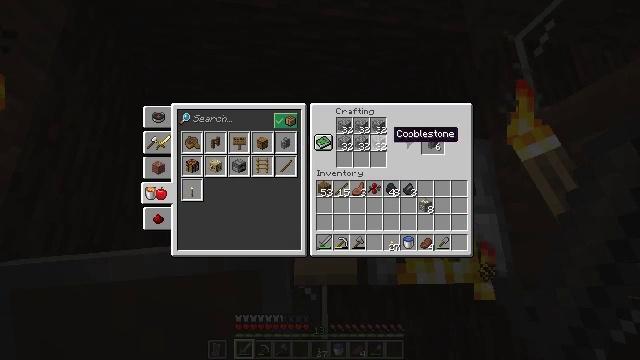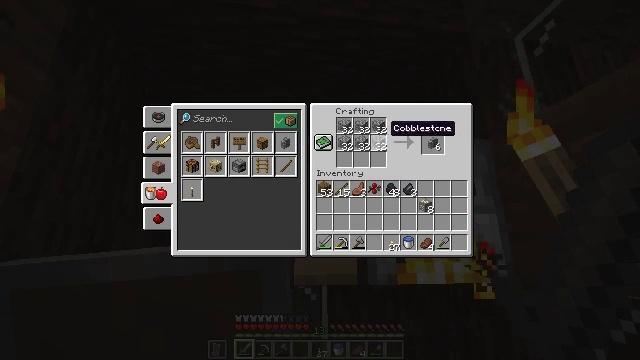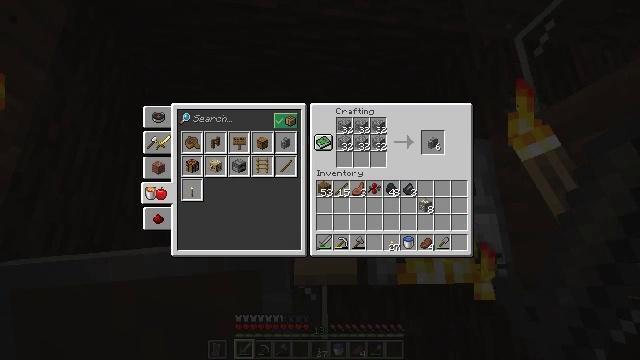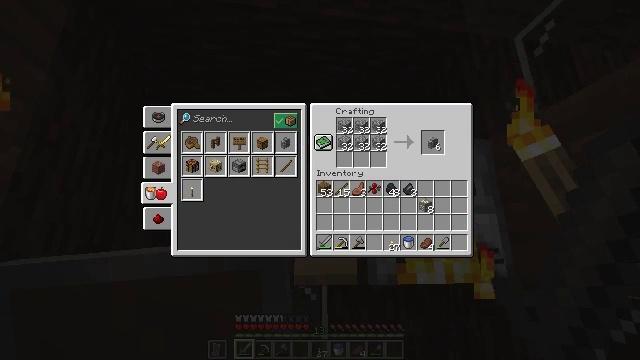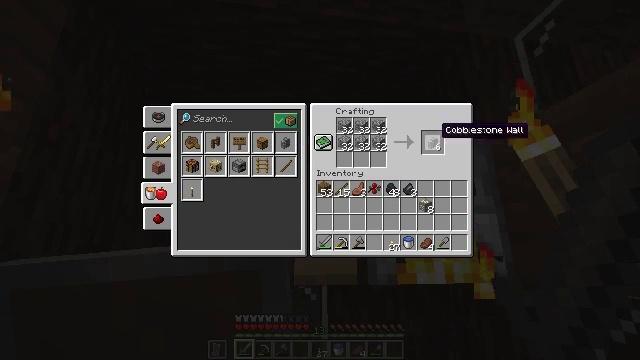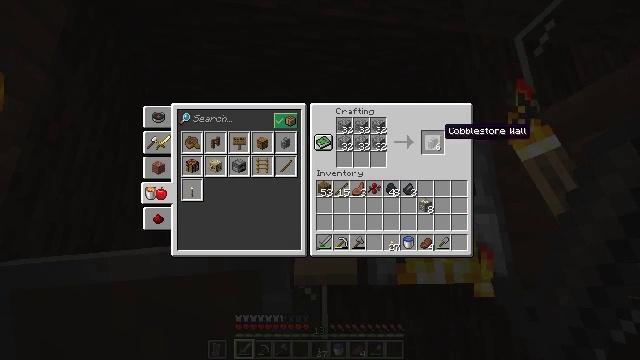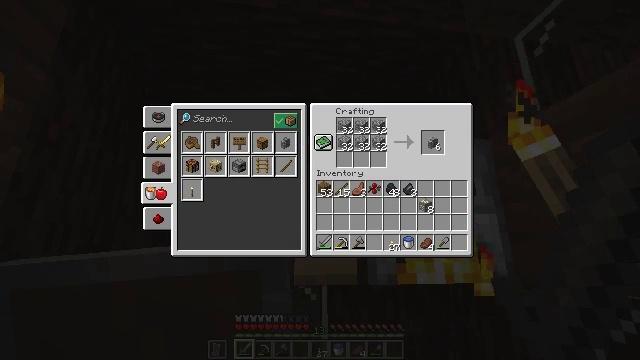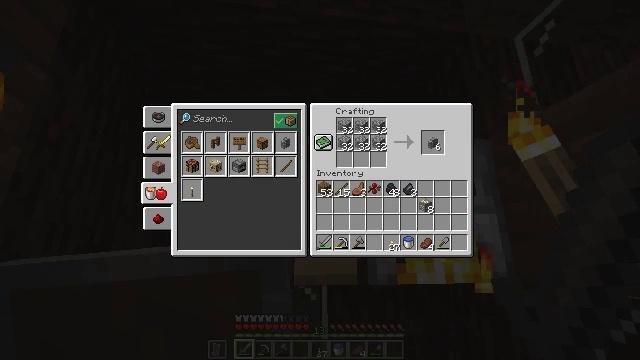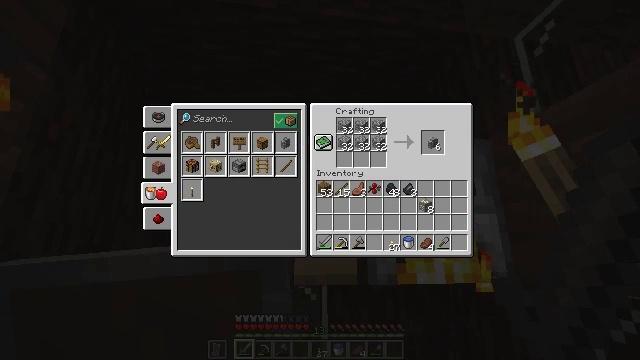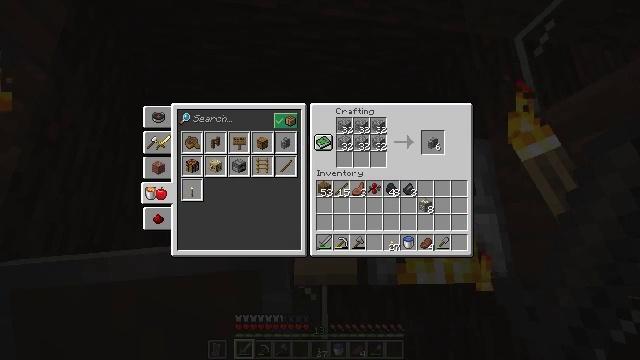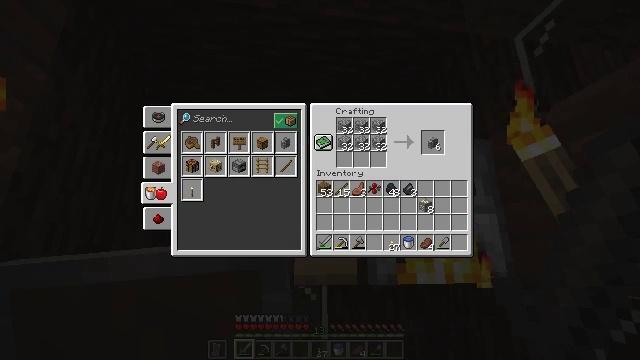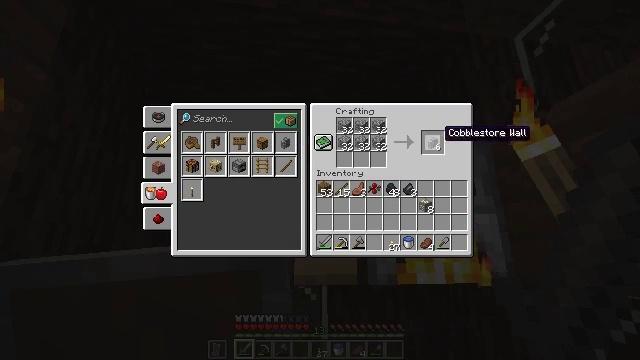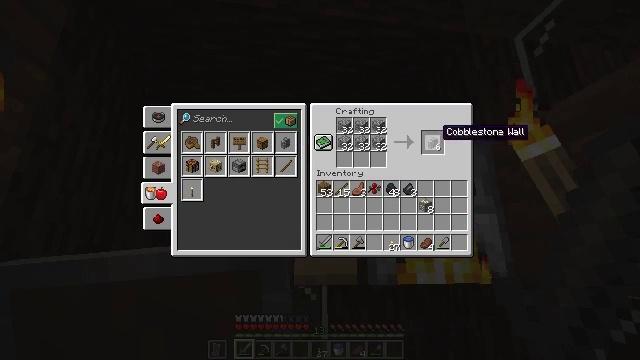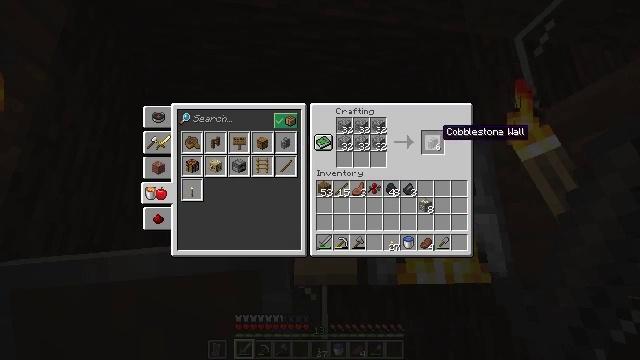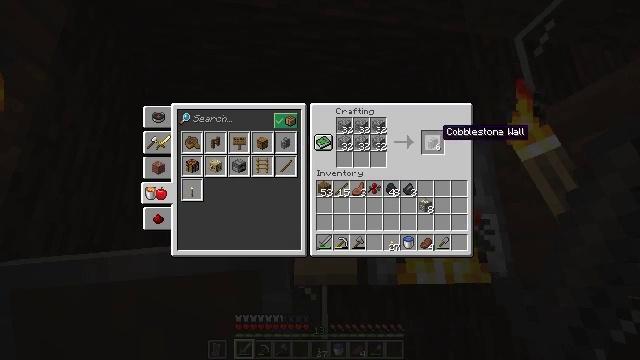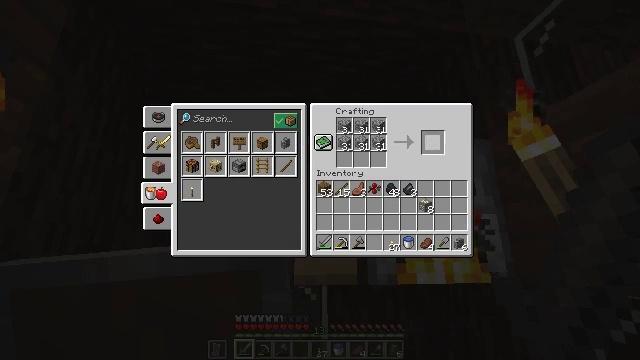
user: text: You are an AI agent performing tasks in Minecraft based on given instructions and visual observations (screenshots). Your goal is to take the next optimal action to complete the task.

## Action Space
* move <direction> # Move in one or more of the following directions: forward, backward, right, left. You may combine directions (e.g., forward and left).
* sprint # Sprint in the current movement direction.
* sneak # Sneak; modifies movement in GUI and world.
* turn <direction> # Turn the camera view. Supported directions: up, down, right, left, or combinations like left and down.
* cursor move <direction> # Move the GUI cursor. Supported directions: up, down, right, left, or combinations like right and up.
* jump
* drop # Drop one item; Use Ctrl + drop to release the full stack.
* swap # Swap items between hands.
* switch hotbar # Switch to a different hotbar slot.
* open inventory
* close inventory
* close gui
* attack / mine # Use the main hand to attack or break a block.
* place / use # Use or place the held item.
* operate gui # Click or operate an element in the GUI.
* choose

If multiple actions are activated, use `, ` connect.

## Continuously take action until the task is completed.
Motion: motion action
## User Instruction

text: Open the crafting table and craft a cobblestone wall.
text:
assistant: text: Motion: no_op
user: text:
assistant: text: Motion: cursor move right and up
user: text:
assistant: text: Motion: cursor move right and down
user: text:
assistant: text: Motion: cursor move right
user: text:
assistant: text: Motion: no_op
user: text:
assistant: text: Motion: cursor move right
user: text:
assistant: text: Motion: no_op
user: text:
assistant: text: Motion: no_op
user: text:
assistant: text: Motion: no_op
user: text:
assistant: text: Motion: no_op
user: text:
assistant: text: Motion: no_op
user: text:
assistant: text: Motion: sneak
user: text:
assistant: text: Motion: sneak
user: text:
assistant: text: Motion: sneak
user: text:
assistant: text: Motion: sneak, operate gui
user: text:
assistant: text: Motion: sneak, operate gui
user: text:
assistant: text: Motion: sneak
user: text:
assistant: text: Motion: sneak
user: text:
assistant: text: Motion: sneak
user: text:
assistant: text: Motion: no_op
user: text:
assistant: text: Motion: no_op